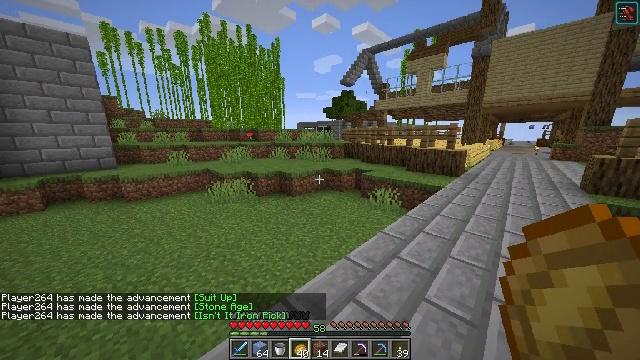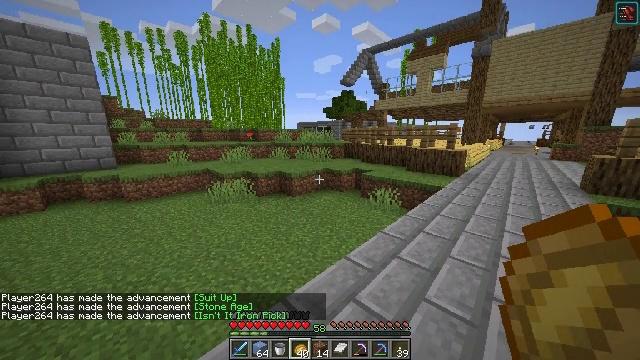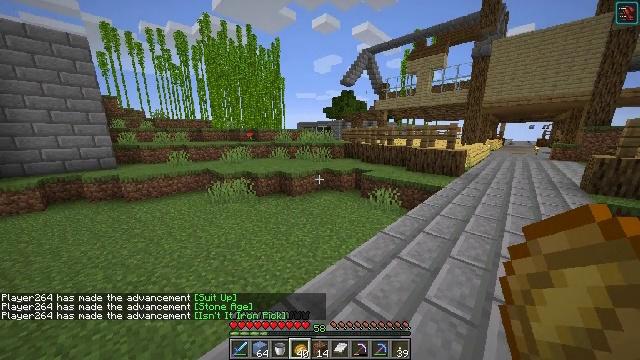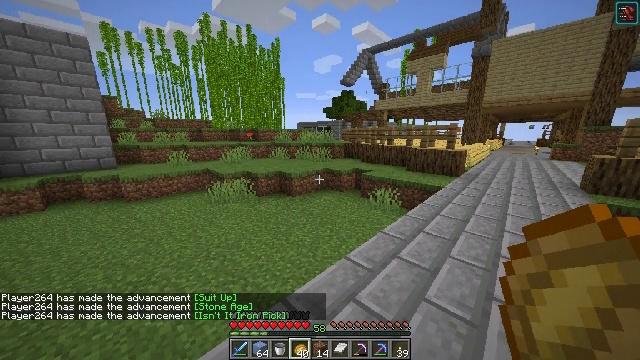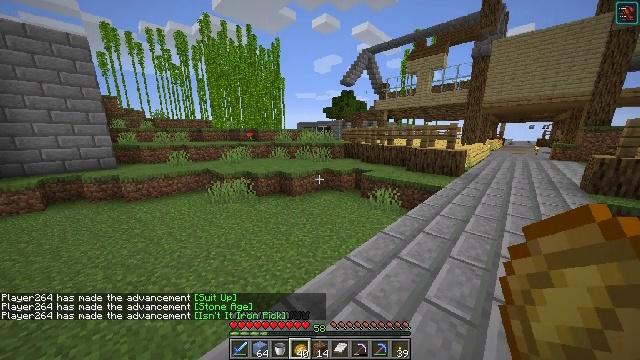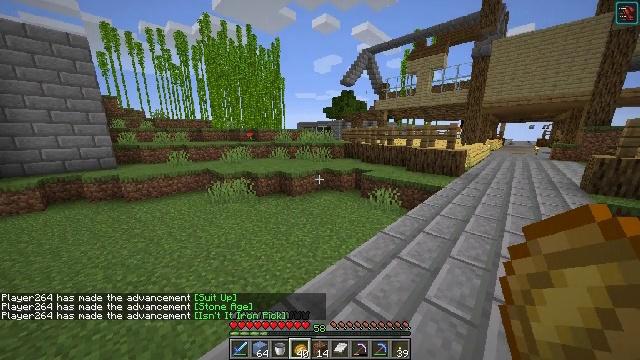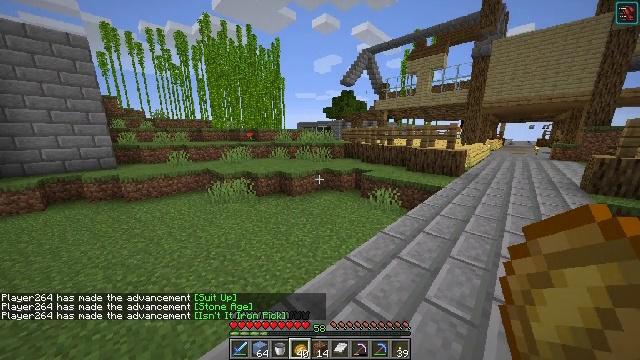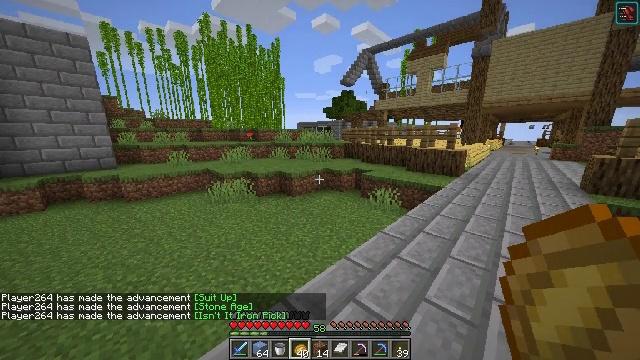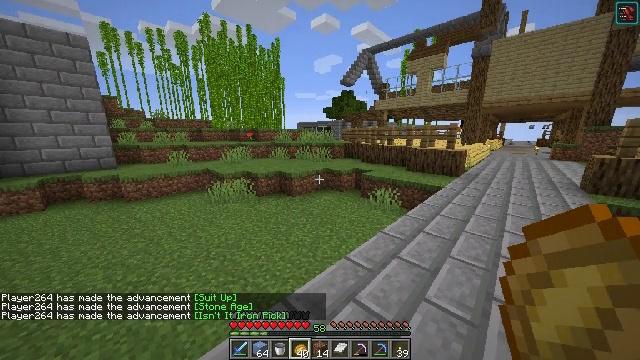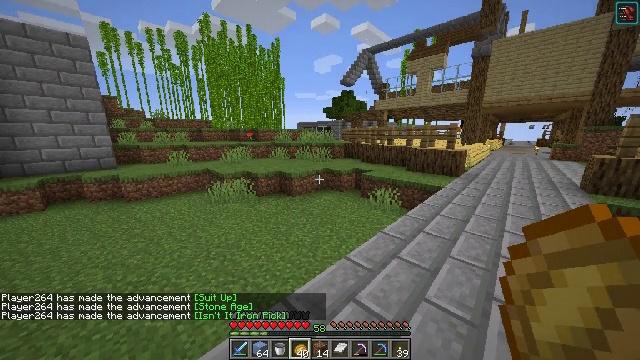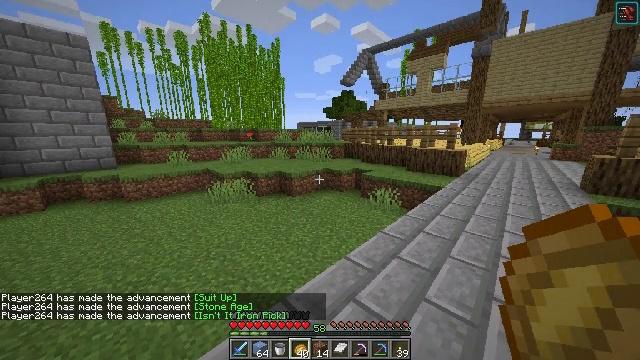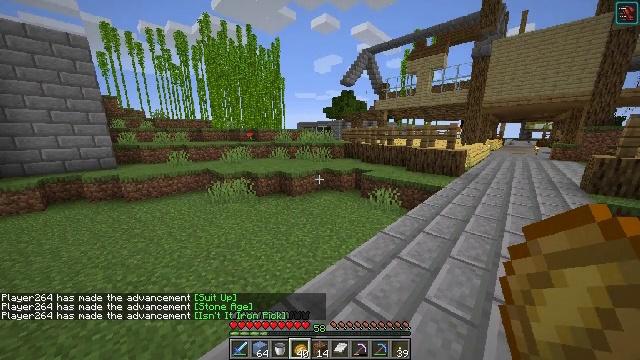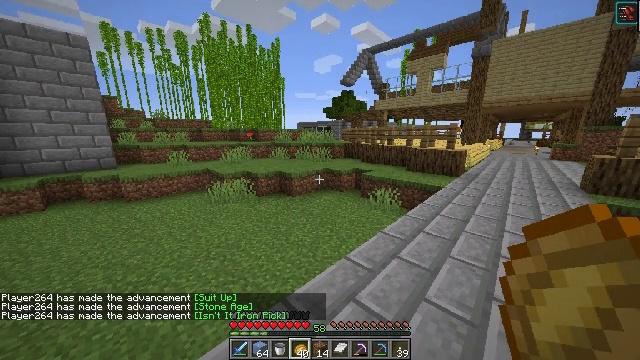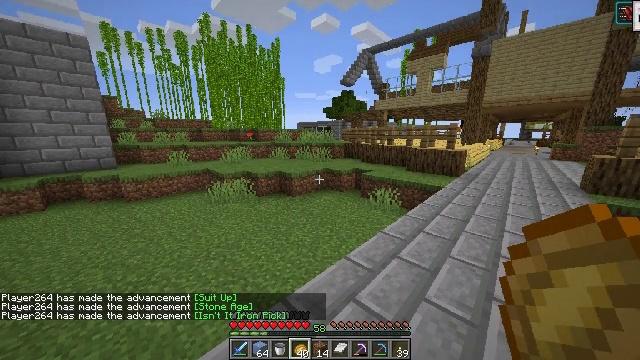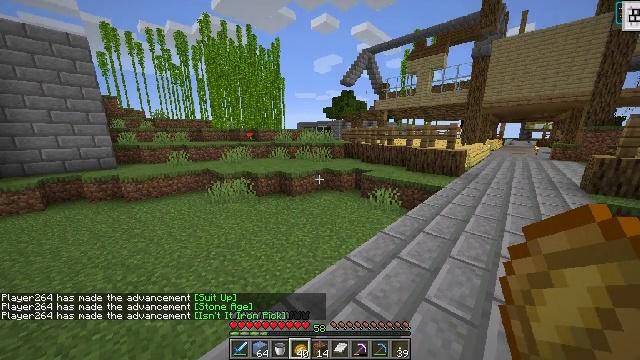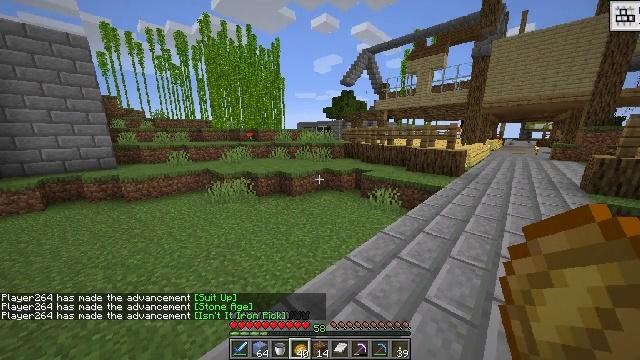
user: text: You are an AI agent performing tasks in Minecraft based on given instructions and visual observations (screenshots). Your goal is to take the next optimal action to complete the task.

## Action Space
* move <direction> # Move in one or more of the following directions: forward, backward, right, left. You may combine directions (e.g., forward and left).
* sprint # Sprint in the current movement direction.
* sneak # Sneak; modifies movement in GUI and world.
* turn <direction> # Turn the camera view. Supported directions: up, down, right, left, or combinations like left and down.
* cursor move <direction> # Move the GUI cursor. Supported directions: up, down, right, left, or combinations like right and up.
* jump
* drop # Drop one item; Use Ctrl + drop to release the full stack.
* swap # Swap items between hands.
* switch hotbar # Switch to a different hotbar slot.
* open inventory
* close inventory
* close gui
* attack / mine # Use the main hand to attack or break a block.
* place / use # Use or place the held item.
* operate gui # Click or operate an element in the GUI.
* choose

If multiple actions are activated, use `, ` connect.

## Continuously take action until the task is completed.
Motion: motion action
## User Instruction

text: Use ice blocks to craft packed ice in the crafting table.
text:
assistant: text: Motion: no_op
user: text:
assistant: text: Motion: no_op
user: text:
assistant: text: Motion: no_op
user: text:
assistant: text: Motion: no_op
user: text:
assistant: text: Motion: no_op
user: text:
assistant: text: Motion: no_op
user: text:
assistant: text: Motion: no_op
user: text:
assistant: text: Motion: no_op
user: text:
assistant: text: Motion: no_op
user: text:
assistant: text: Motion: no_op
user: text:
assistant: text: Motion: no_op
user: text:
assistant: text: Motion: no_op
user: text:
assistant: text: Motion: no_op
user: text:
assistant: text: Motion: no_op
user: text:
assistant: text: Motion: no_op
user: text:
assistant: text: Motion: no_op
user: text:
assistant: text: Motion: no_op
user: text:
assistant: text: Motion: no_op
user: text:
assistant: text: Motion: no_op
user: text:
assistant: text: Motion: no_op
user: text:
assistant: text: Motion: no_op
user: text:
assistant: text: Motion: no_op
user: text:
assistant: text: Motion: no_op
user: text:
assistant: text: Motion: no_op
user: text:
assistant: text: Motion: turn left
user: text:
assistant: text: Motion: turn left and down
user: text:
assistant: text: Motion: turn left and down
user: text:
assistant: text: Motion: turn left and up
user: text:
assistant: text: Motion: turn left and up
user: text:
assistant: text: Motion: no_op